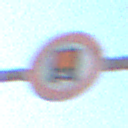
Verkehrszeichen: VerbotKennzeichnungspflichtigeKraftfahrzeugeGefaehrlicheGueter
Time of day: MorningAfternoon
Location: Outdoor (Suburban)
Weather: PartlyCloudy
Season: NotSpecified
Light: Natural